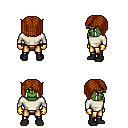
a pixel art fantasy rpg character, male body template, orc, green skin, white long-sleeve shirt, gold greaves, brunette pageboy hairstyle, gold gloves, black shoes, four views (front, back, left, right), 2x2 character sprite sheet, small pixel art, hard edges, no anti-aliasing